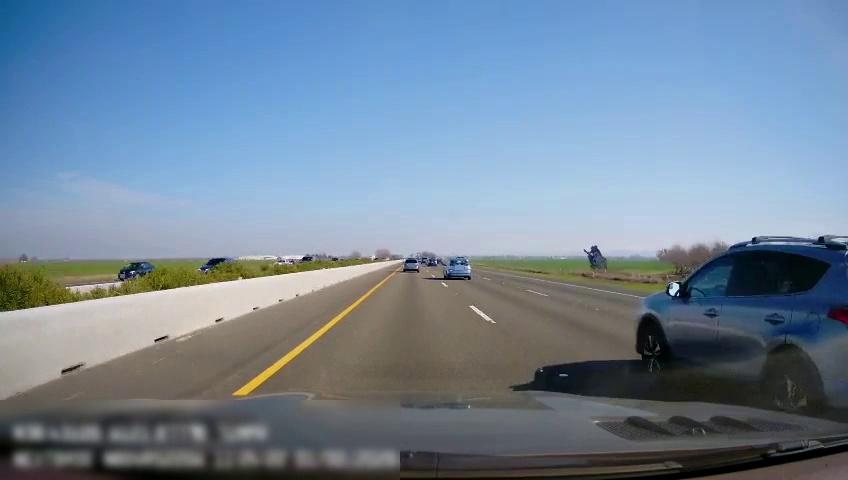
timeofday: Day
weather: Sunny
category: Drivable Space
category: Vehicles | Car
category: Vehicles | Car
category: Vehicles | SUV
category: Vehicles | SUV
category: Vehicles | SUV
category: Vehicles | SUV
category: Lanes | Current Lane
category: Lanes | Current Lane
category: Lanes | Alternate Lane
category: Lanes | Alternate Lane